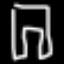
Label: pants